Question: I am using Inno Setup. The installed application can have multiple installs so multiple Start Menu shortcuts are created. The trouble I am running into is that multiple icons are created to the same application location (duplicates). My solution is in the install process to check existing Start Menu shortcuts, read the Working or Target directory property of the shortcut, and check it against the current install directory. If one of the shortcuts has a match then don't install a shortcut.
I am using the example file "CodeAutomation2.iss" as a starting point to read the Working Directory on the shortcut link. The IShellLink code in the example file is what I have been using but when I try to use "GetWorkingDirectory" I get the following error.

Below is the code I am using. What am I doing wrong with "GetWorkingDirectory"?
'''
var
ShortcutFile: String;
WorkingDir: String;
Obj: IUnknown;
SL: IShellLinkW;
PF: IPersistFile;
begin
{ Create the main ShellLink COM Automation object }
Obj := CreateComObject(StringToGuid(CLSID_ShellLink));
{ Set the shortcut properties }
SL := IShellLinkW(Obj);
PF := IPersistFile(Obj);
NumFiles := 1
ShortcutFile := ExpandConstant('{#MyAppName}');
Log('File is: ' + ExpandConstant('{group}') + '' + ShortcutFile + '.lnk');
OleCheck(PF.Load(ExpandConstant(ExpandConstant('{group}') + '' + ShortcutFile + '.lnk'), 0));
OleCheck(SL.GetWorkingDirectory(WorkingDir, 250));
Log('WorkingDir: ' + WorkingDir);
'''
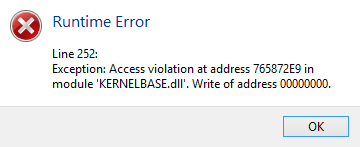
Answer: You need to allocate memory for 'WorkingDir' before you pass it in. You've told 'IShellLinkW.GetWorkingDir' that you're allocating 250 chars of space for it to use, but not actually done so.
'''
SetLength(WorkingDir, 250);
OleCheck(SL.GetWorkingDir(WorkingDir, 250));
'''
A better solution might be to actually populate the return buffer first, to remove the possibility of extra stuff after the end of the string. Prefill it with null (#0) characters first, and then 'GetWorkingDir' will populate from the left side:
'''
WorkingDir := StringOfChar(#0, 250);
OleCheck(SL.GetWorkingDir(WorkingDir, 250);
WorkingDir := Trim(WorkingDir);
'''